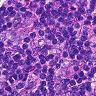
Metastatic tissue present: no